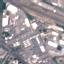
Land use / land cover: Industrial